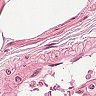
Metastatic tissue present: no